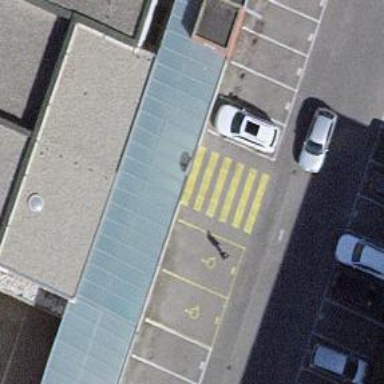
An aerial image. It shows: Zebra crossing on the road.